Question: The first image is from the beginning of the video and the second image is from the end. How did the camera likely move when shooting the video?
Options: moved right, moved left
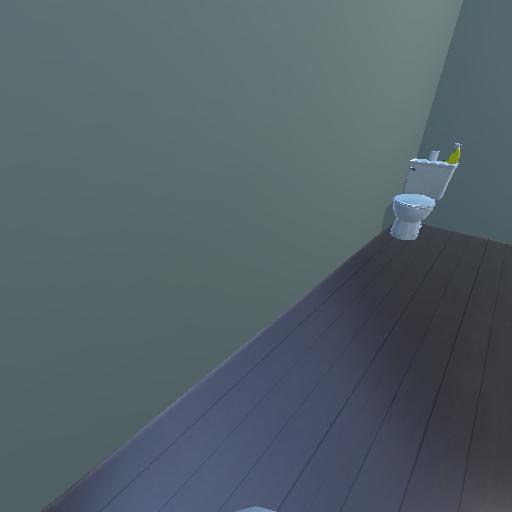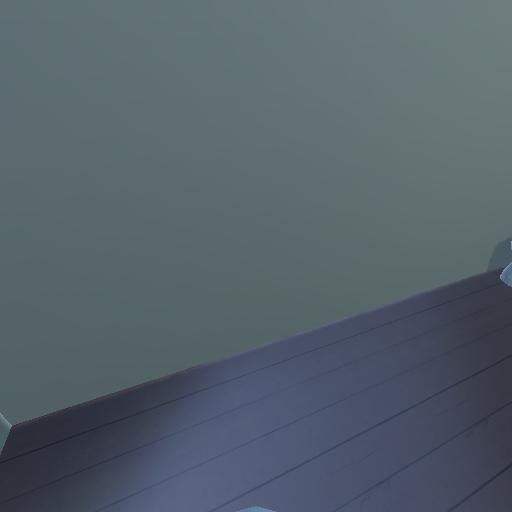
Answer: moved right